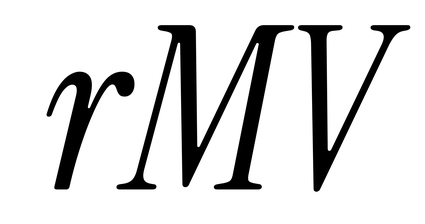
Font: InstrumentSerif-Italic